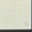
Piece: xx